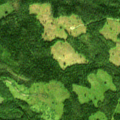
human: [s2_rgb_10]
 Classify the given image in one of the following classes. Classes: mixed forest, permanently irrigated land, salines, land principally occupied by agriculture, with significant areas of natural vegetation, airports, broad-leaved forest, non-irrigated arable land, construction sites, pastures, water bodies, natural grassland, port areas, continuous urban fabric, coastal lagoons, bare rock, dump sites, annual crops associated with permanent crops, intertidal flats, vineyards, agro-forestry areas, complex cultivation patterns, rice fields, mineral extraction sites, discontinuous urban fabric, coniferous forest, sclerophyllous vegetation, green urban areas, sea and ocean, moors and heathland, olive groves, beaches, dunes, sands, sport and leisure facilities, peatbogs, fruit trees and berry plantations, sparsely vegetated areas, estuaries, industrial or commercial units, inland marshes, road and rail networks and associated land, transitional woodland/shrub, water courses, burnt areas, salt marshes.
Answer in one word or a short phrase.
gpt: coniferous forest, mixed forest, transitional woodland/shrub